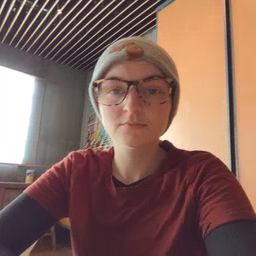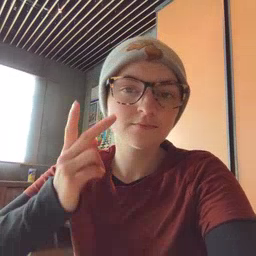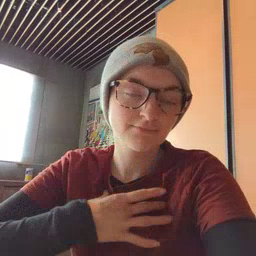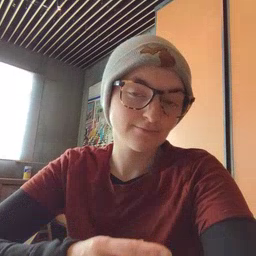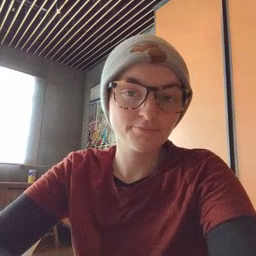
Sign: like